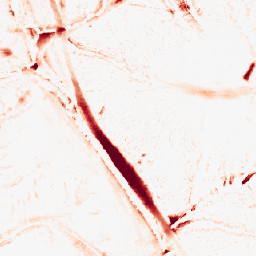
Category: morphological
Decomposition family: tophat
Decomposition parameters: size: 10
mode: white
Upsampling method: nearest
Upsampling parameters: scale: 4
Upsampling scale: 4